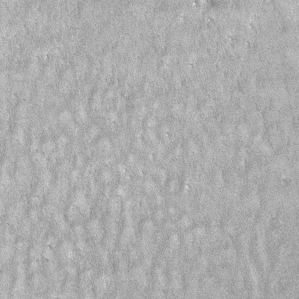
Label: frost